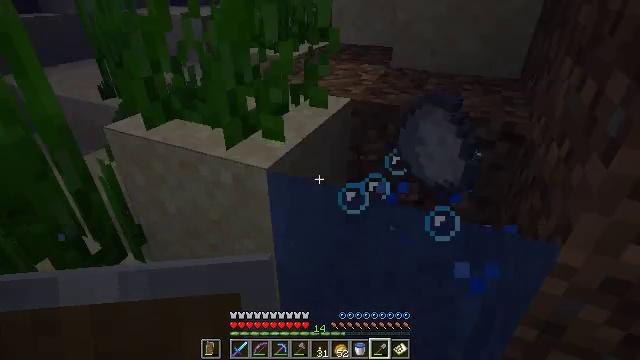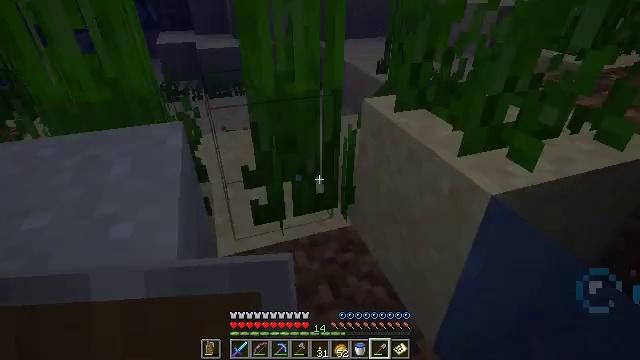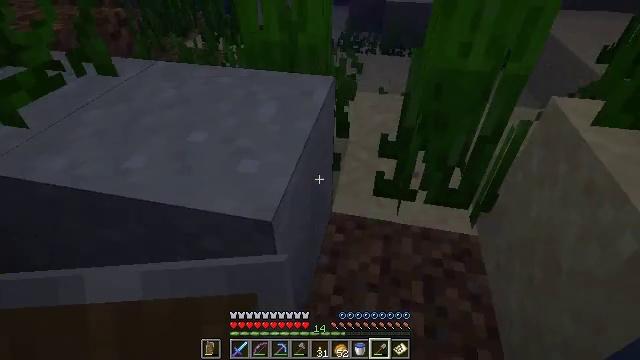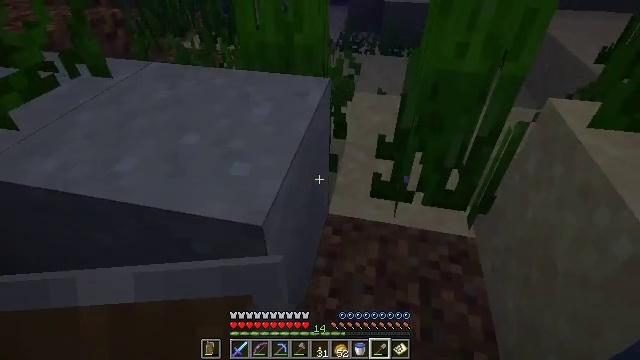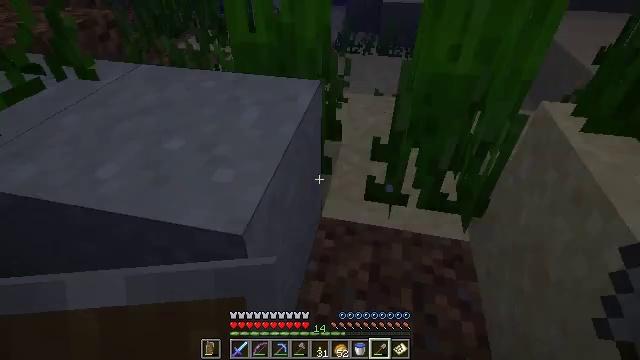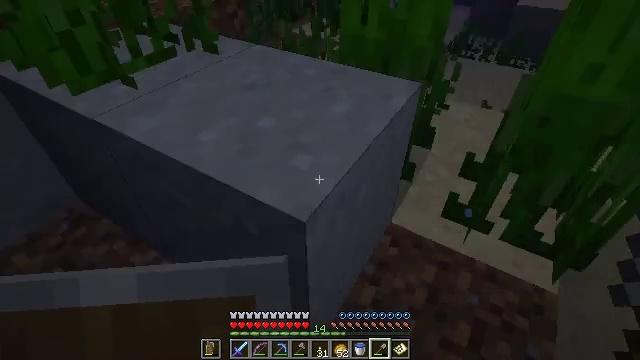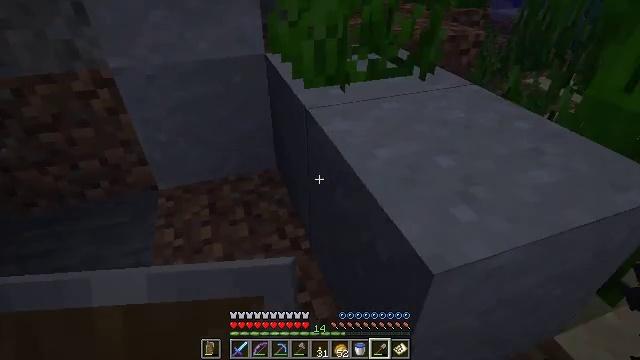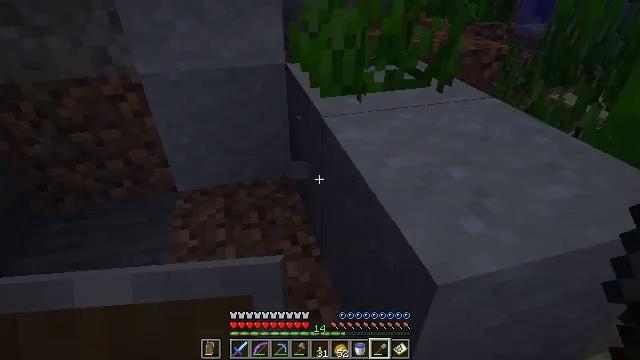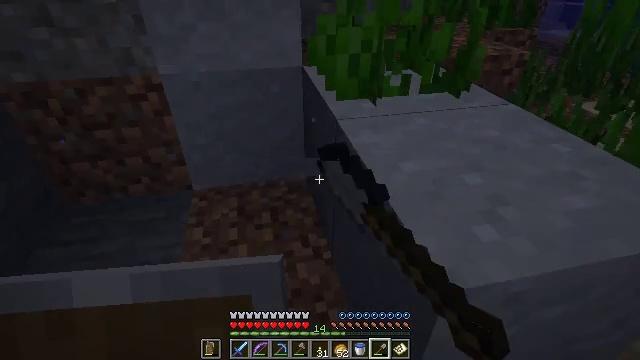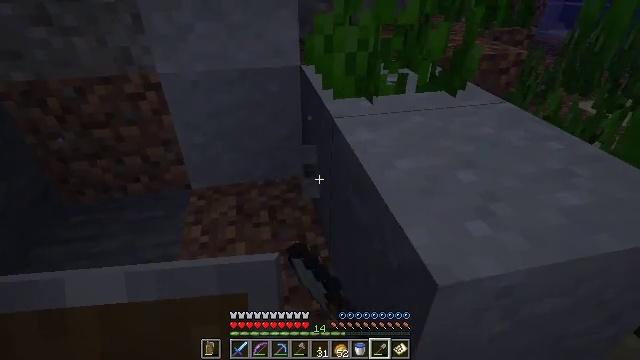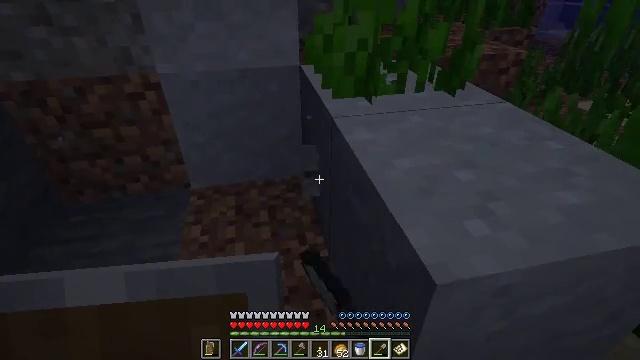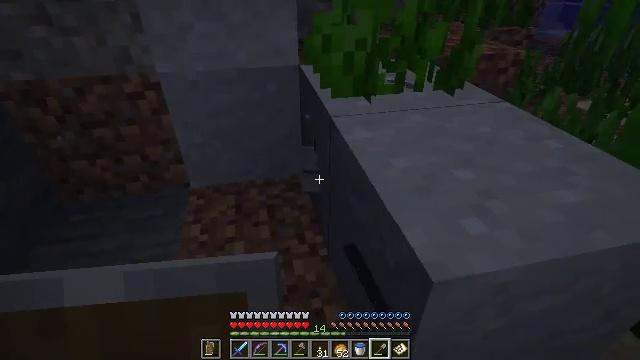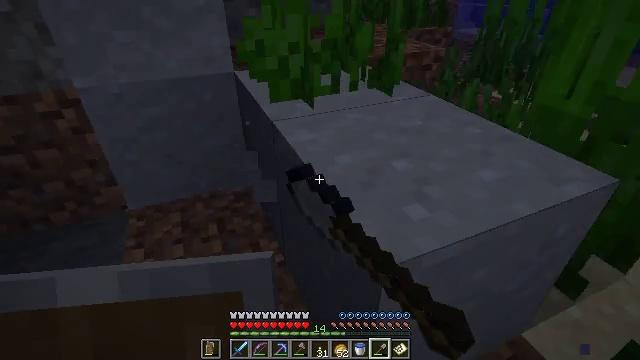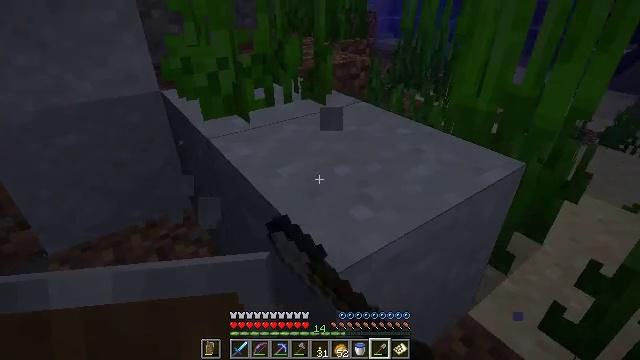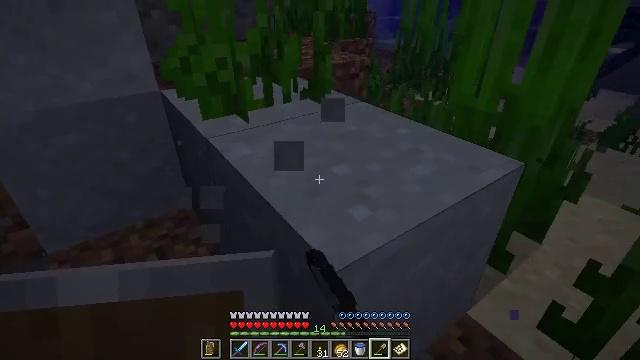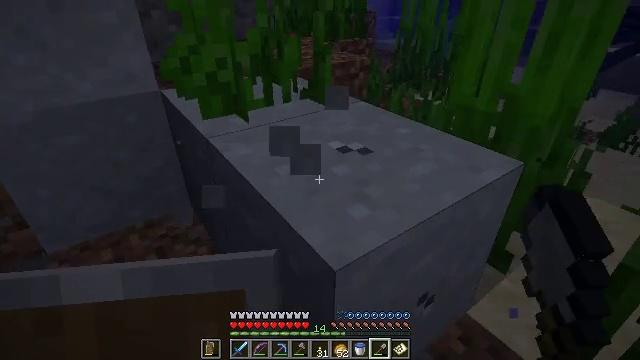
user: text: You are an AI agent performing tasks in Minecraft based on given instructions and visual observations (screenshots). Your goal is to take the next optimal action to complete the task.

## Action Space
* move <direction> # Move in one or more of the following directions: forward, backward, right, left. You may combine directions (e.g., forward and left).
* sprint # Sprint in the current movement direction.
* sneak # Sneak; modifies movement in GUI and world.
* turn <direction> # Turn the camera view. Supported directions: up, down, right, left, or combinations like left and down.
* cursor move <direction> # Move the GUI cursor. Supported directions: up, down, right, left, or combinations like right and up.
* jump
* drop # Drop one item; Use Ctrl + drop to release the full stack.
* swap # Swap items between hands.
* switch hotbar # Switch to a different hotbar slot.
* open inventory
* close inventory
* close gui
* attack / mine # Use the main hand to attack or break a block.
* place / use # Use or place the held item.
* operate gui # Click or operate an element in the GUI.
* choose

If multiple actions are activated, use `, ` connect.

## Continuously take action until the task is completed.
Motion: motion action
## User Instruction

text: Dig up clay found underwater.
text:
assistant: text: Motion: move forward, turn left and down
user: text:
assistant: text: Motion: move forward, turn left and down
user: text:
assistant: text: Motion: no_op
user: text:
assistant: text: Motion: no_op
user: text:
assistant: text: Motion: turn left and down
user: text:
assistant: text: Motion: turn left and up
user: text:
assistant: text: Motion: turn left and up, attack / mine
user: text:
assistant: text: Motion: turn left, attack / mine
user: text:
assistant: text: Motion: attack / mine
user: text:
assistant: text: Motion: attack / mine
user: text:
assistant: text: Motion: attack / mine
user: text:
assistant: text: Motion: turn right, attack / mine
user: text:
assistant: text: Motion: turn right and up, attack / mine
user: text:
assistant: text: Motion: attack / mine
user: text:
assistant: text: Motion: attack / mine
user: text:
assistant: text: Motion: attack / mine
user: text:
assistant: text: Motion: turn left, attack / mine
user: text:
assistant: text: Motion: attack / mine
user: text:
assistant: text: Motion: attack / mine
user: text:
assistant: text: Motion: attack / mine
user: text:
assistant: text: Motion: attack / mine
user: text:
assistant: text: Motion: attack / mine
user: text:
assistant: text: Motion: attack / mine
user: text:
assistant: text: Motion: attack / mine
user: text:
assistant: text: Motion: attack / mine
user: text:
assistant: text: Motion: attack / mine
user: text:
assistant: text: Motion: attack / mine
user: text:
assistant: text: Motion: attack / mine
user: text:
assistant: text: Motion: attack / mine
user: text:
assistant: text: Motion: attack / mine